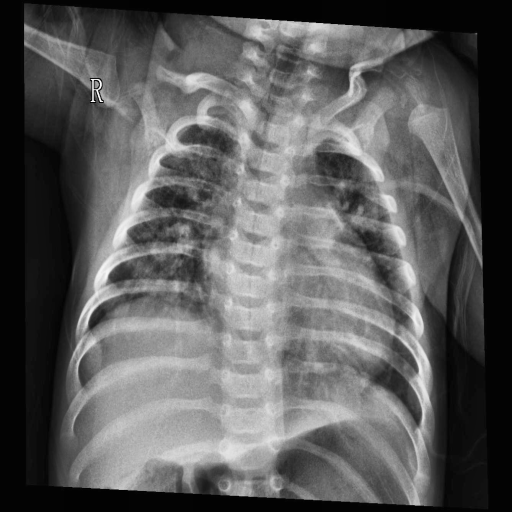
Finding: PNEUMONIA